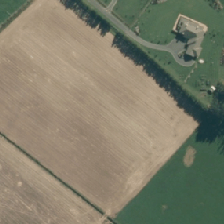
Land cover: shortrotation_cropland